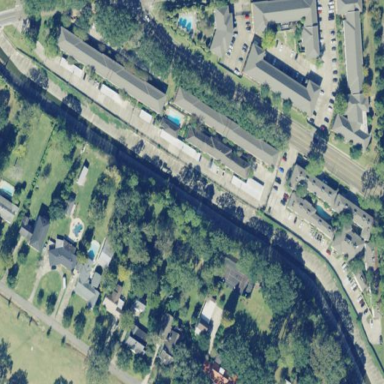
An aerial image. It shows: Condominium in residential area.